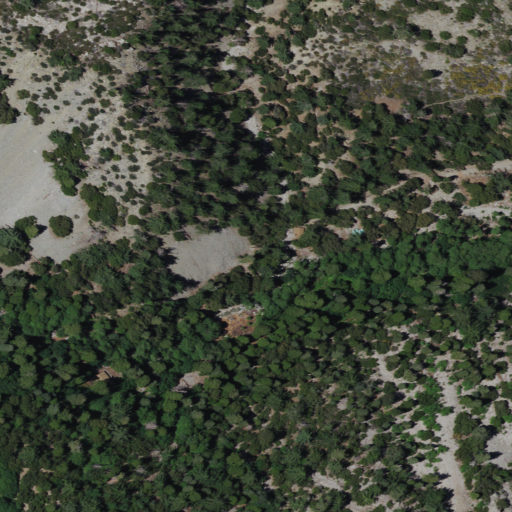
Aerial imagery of valley in California named Cedar Canyon containing evergreen forest, mixed forest, shrub, and woody wetlands